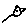
Label: bird